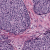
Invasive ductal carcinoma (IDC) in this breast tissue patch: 0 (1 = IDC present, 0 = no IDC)